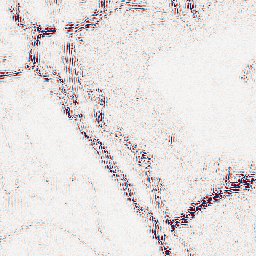
Category: wavelet
Decomposition family: wavelet_reverse_biorthogonal
Decomposition parameters: wavelet: rbio4.4
level: 2
Upsampling method: lanczos
Upsampling parameters: scale: 8
Upsampling scale: 8